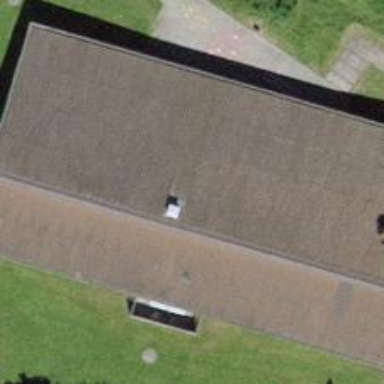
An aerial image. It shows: Kindergarten.